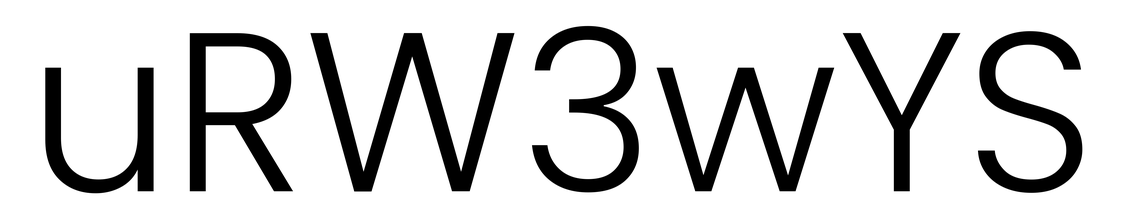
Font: Poppins-Light